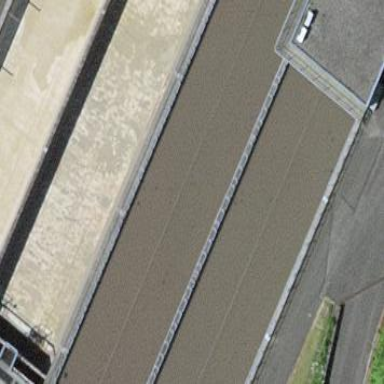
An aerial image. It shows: Body of wastewater.